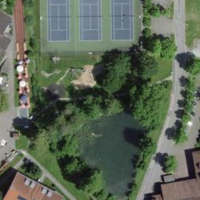
EUNIS habitat code: 55
Species observed at this site:
Carduus defloratus